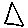
Label: triangle